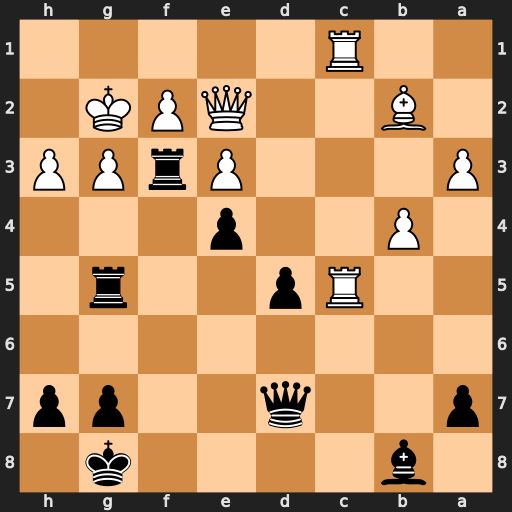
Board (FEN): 1b4k1/p2q2pp/8/2Rp2r1/1P2p3/P3PrPP/1B2QPK1/2R5
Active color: b
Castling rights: -
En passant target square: -
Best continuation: Bxg3 Rc8+ Kf7